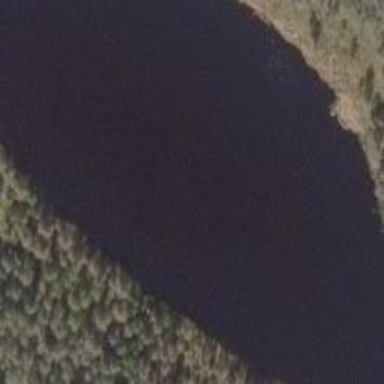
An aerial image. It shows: Serene view of water in the natural setting.